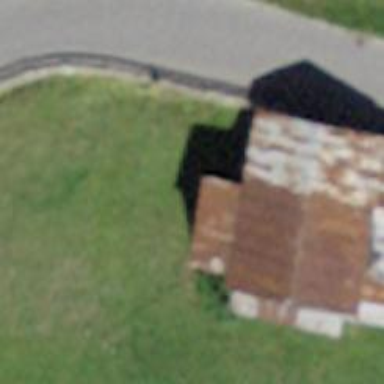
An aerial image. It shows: Shed.